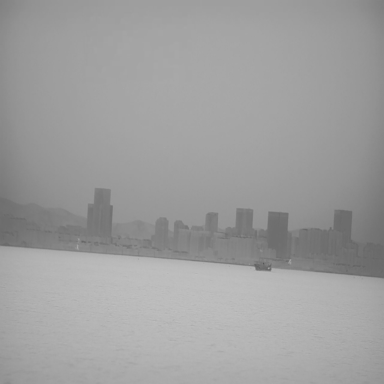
There is a bulk_carrier in the infrared image.